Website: home-depot
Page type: delivery-shipping
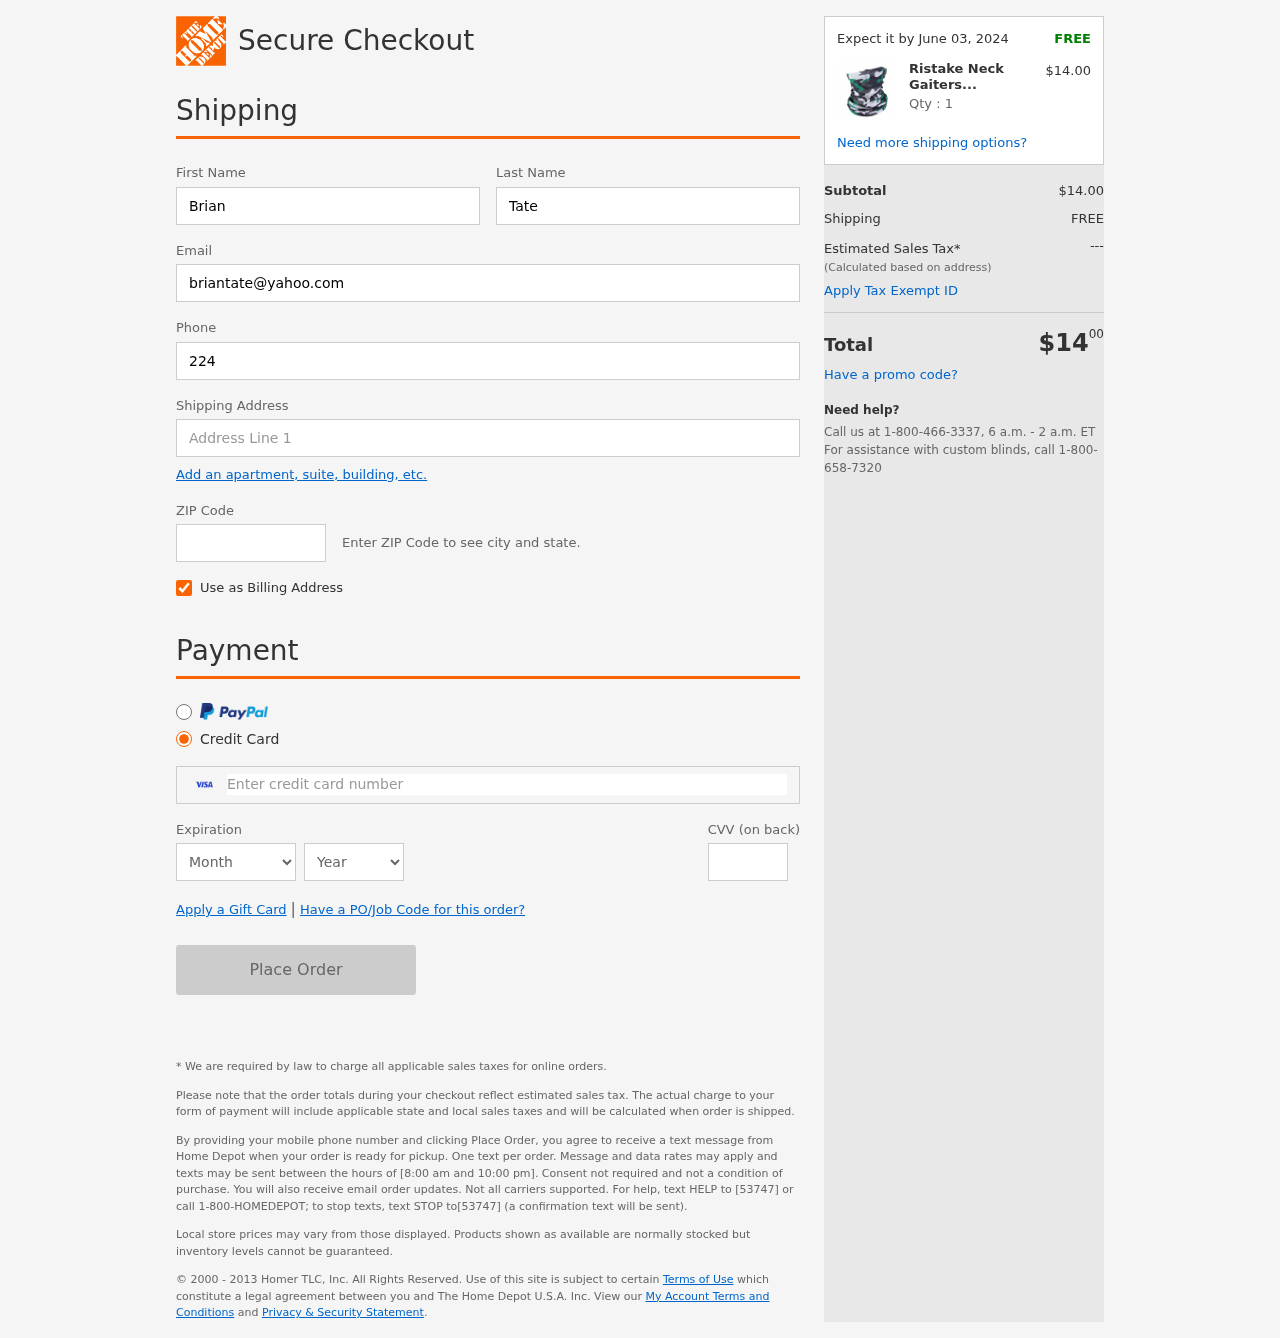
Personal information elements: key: PII_CARD_CVV
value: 458
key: PII_CARD_EXPIRY_MONTH
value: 12
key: PII_CARD_EXPIRY_YEAR
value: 30
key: PII_CARD_NUMBER
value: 4946 2120 7558 2429
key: PII_EMAIL
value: briantate@yahoo.com
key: PII_FIRSTNAME
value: Brian
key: PII_LASTNAME
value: Tate
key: PII_PHONE
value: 2244836147
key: PII_POSTCODE
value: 33326
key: PII_STREET
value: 8699 Brandy Green Apt. 526
Product elements: key: PRODUCT1_NAME
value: Ristake Neck Gaiters, Face Bandana Neck Gaiter Face Scarf Balaclava for Sun Dust Wind, 1 Pack, Multi
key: PRODUCT1_PRICE
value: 14
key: PRODUCT1_QUANTITY
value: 1
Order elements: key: ORDER_DELIVERY_DATE
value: Expect it by June 03, 2024
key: ORDER_SUBTOTAL
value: $14.00
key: ORDER_SHIPPING_COST
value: FREE
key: ORDER_TOTAL
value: $1400